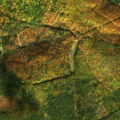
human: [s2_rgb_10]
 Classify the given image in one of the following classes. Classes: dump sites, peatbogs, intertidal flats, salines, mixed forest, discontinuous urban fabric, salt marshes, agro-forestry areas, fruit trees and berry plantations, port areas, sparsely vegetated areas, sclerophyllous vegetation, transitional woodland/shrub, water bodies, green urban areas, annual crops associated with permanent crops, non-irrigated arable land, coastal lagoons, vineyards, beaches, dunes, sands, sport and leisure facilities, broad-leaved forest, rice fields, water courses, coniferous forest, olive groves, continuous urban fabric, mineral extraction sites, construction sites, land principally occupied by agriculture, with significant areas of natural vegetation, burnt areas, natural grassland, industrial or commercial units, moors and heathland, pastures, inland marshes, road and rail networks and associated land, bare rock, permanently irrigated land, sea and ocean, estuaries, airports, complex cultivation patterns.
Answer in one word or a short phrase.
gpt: broad-leaved forest, coniferous forest, mixed forest